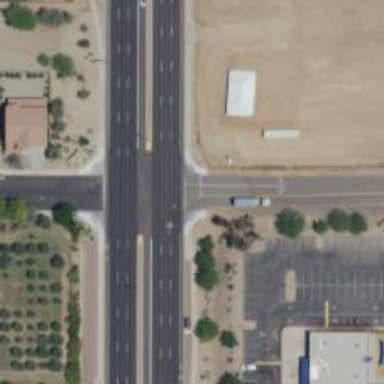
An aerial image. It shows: Unmarked crossing on the road.